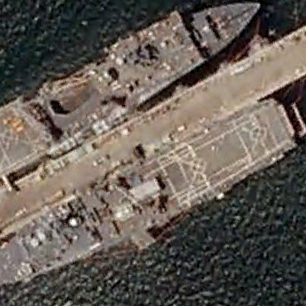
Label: combat